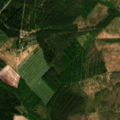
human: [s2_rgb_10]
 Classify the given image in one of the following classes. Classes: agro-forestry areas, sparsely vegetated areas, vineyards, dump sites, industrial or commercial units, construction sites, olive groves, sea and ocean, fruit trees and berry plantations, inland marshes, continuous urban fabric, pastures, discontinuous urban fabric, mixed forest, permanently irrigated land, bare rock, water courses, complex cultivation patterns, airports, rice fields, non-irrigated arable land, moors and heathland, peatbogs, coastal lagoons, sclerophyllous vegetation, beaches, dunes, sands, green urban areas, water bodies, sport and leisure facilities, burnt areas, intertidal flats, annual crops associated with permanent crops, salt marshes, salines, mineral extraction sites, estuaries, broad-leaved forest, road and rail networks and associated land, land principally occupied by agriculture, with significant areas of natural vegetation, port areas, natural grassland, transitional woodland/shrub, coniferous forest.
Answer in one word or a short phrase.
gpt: non-irrigated arable land, broad-leaved forest, coniferous forest, mixed forest, transitional woodland/shrub